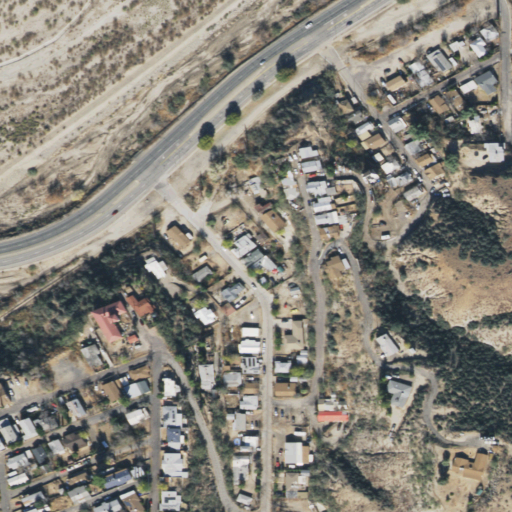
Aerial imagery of valley in Arizona named Turkeyshoot Canyon containing low intensity development, medium intensity development, barren land, shrub, open development, and high intensity development